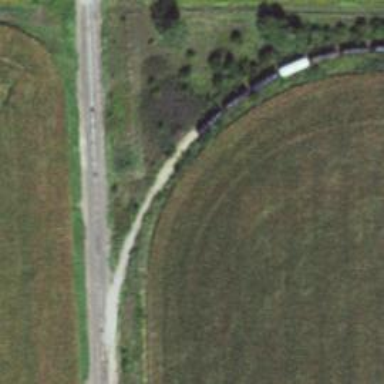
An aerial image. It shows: Rail spur service.